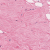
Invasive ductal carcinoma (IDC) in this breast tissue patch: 0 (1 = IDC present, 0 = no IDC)